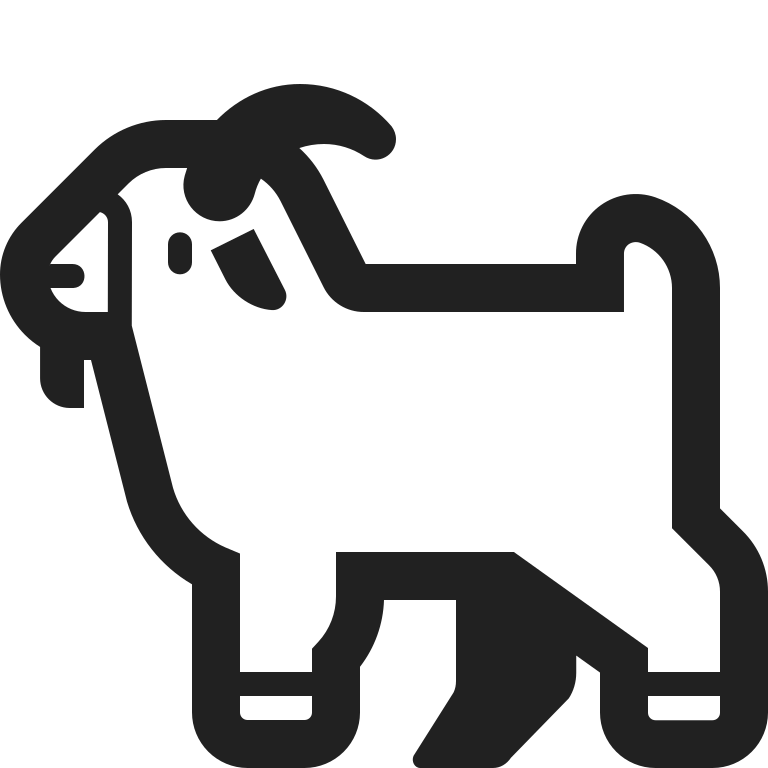
goat high contrast